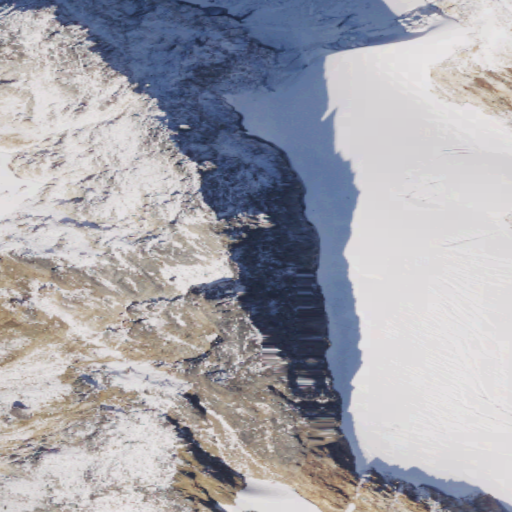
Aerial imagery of mountain in Washington named Pinnacle Peak containing barren land, snow, shrub, and grassland